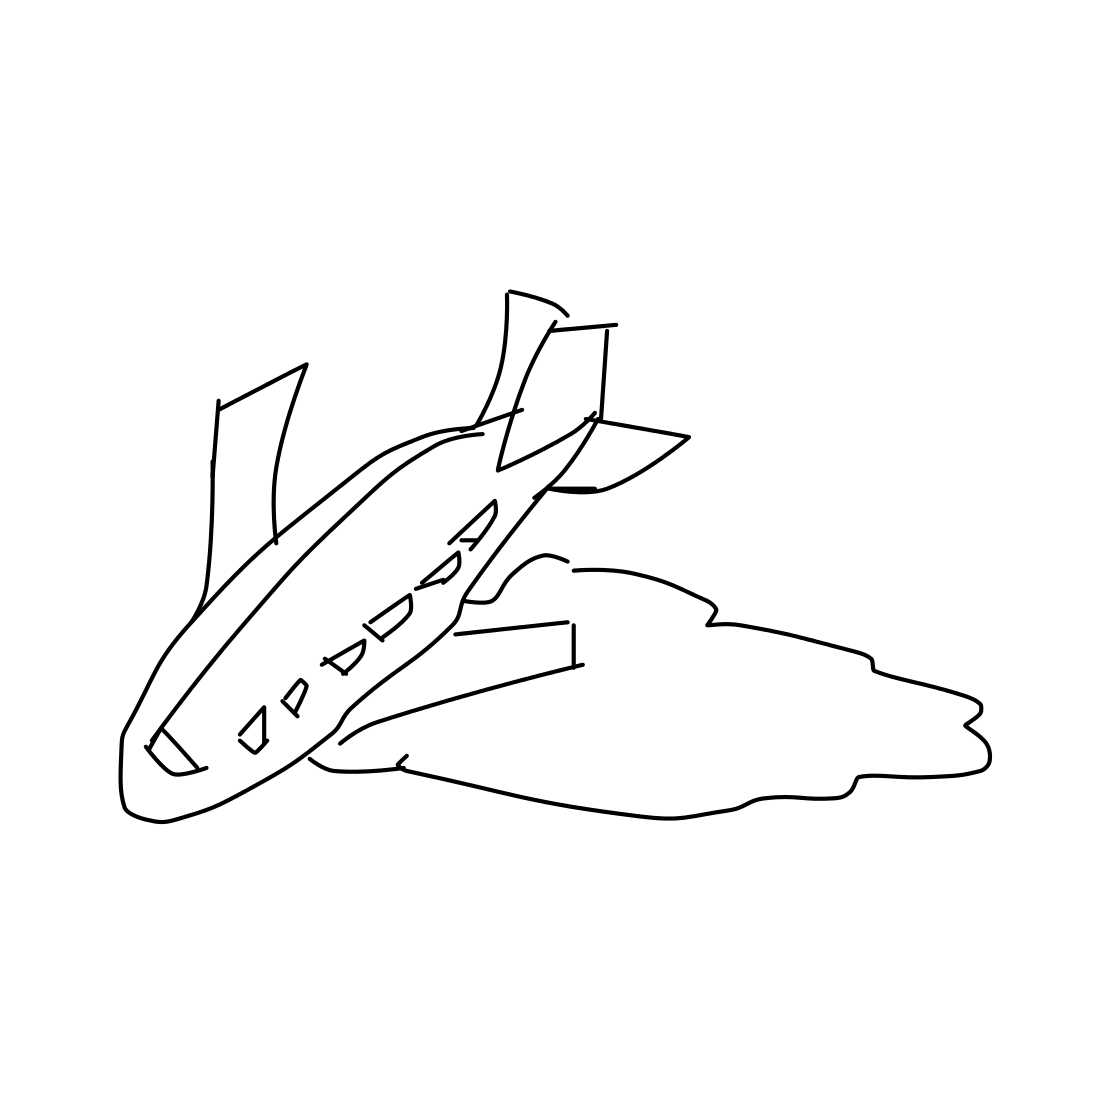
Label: airplane